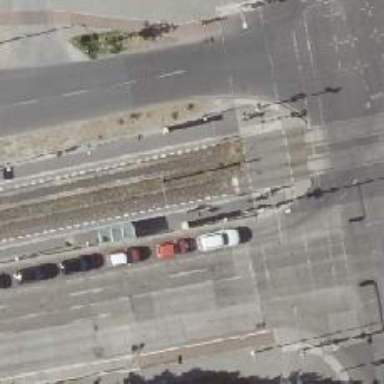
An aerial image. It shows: Tram stop position for public transport.